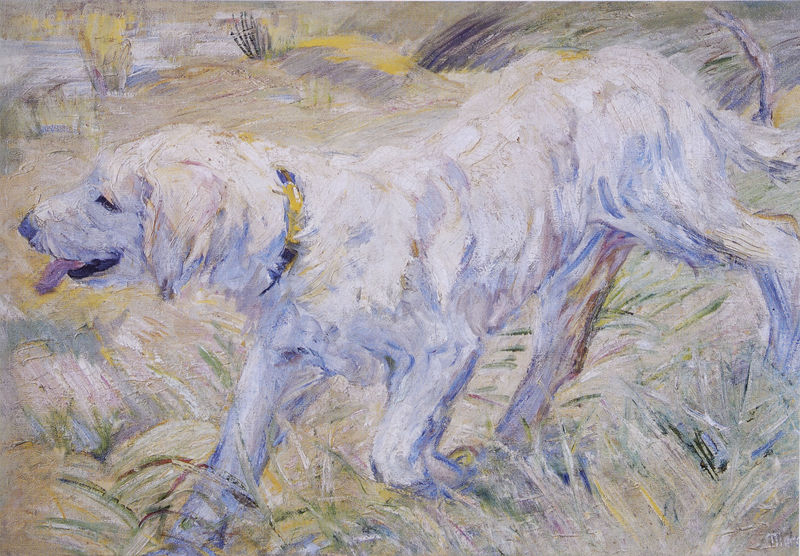
Titel: Sibirischer Hund (Laufender Hund im Schilfgras)
Künstler: Franz Marc
Institution: (Privatbesitz)
Schlagwörter: baum, blau, gemälde, meer, wasser, weiß, fluss, gelb, grün, impressionismus, landschaft, see, ufer, bewegung, grau, hell, nase, ohr, orange, schwarz, gras, hund, rot, tier, wiese, expressionismus, malerei, augen, lang, bild, bildnis, öl, feld, gräser, halme, hügel, natur, strauch, büsche, gewässer, pastos, sträucher, ohren, rosa, fell, schwanz, halsband, studie, laufen, modern, linien, winter, ölgemälde, duktus, pfoten, striche, gross, dynamik, lauf, rennen, leinwand, jagd, farbauftrag, pfote, schnauze, maul, zunge, sonnenschein, diagonale, pinselstriche, schnautze, neugier, opak, weise, kandinsky, franz marc, marc, auf dem weg zum bad, freies hundeleben, glück auf vier pfoten, hecheln, hechelnd, mignon, trabend, schlappohren, setter, geas, heraushängen, russo